Interaction volume radius: 10 \u00c5
Interaction volume height: 35 \u00c5
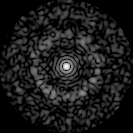
Disorder parameter: 0.8191